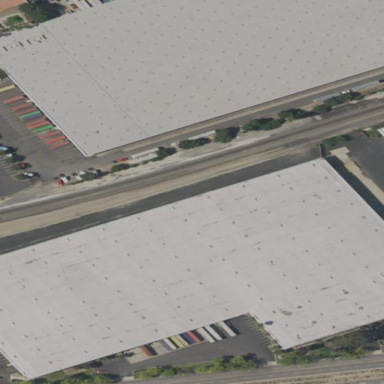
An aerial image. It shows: Warehouse building.